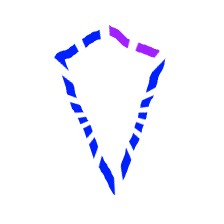
Shape: kite